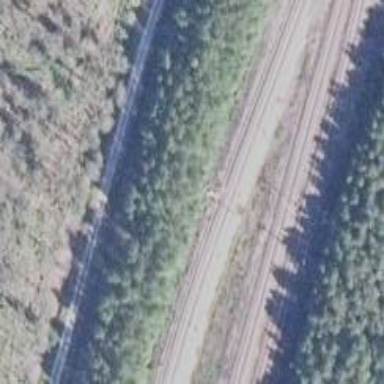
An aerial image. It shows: Railway signal.